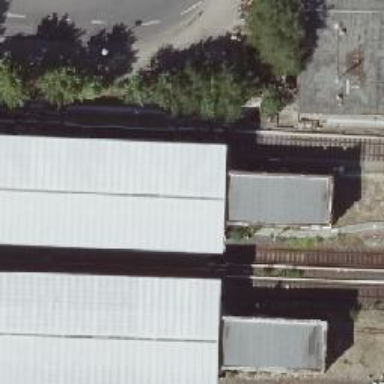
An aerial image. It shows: Rail line with bottom electrification.